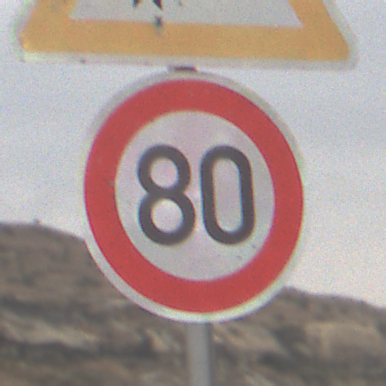
Verkehrszeichen: Geschwindigkeit80
Zusatzzeichen oben: DoppelkurveRechts
Umgebung: Outdoor, Nature
Tageszeit: MorningAfternoon
Wetter: Overcast
Licht: Natural
Jahreszeit: NotSpecified
Kontrast: LowContrast